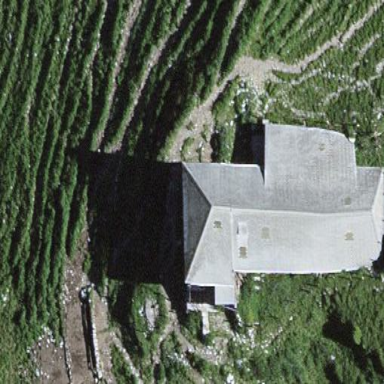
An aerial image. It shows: Cabin is depicted in the image.